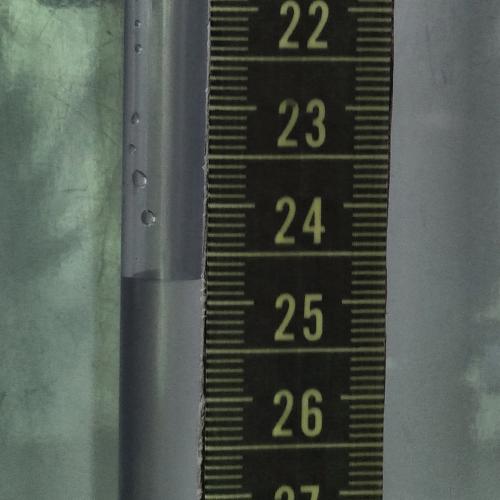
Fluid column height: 24.8 cm